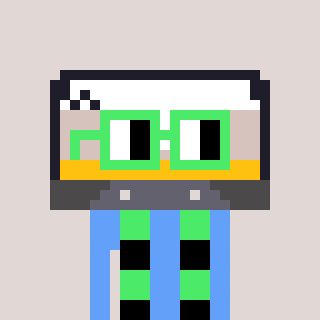
a pixel art character with square light green glasses, a cassette tape-shaped head and a blue-colored body on a warm background